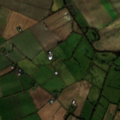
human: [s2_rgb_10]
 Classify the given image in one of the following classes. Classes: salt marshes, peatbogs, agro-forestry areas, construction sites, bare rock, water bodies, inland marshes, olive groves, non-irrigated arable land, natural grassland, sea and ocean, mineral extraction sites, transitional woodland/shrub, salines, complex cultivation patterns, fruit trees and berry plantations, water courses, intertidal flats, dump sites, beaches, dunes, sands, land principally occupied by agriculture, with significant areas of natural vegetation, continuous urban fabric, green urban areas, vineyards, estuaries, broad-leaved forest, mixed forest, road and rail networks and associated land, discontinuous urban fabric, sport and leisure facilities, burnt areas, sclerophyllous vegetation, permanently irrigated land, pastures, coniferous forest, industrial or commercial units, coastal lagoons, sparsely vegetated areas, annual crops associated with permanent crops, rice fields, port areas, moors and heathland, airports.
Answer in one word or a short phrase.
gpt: non-irrigated arable land, pastures